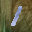
Label: 1